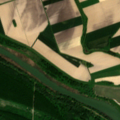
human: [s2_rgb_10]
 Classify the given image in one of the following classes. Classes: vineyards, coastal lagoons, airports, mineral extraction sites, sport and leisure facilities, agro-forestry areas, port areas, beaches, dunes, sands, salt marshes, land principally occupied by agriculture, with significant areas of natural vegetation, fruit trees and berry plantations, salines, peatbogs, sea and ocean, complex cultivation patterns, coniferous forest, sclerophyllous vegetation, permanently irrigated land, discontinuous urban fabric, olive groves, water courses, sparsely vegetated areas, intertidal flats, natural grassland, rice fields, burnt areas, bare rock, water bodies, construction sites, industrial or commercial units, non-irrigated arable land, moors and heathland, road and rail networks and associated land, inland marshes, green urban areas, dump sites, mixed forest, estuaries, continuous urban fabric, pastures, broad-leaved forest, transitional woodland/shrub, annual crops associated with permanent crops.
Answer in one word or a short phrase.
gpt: non-irrigated arable land, broad-leaved forest, transitional woodland/shrub, water courses